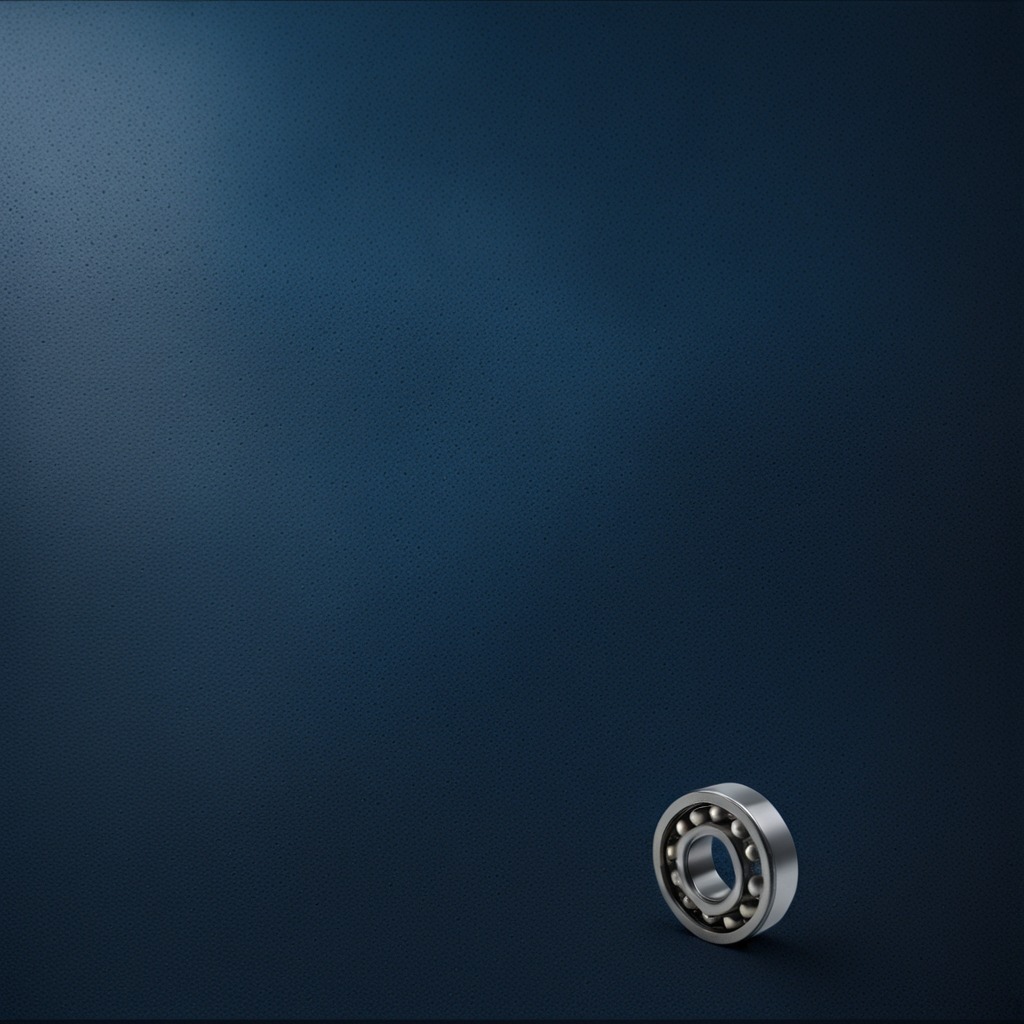
A metal ball bearing lies on the granite tabletop.